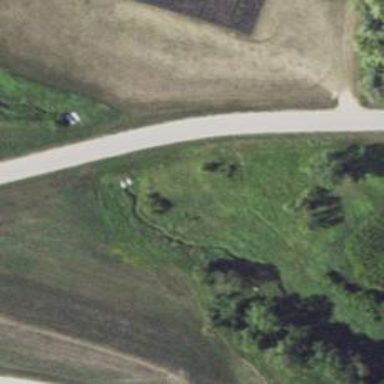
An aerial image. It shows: Culvert tunnel.